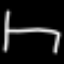
Label: bed